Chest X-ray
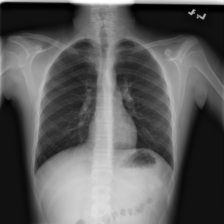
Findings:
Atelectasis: negative
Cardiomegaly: negative
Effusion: negative
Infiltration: negative
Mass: negative
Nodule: negative
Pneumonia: negative
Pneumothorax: negative
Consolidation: negative
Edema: negative
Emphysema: negative
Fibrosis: negative
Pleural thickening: negative
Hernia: negative